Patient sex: M
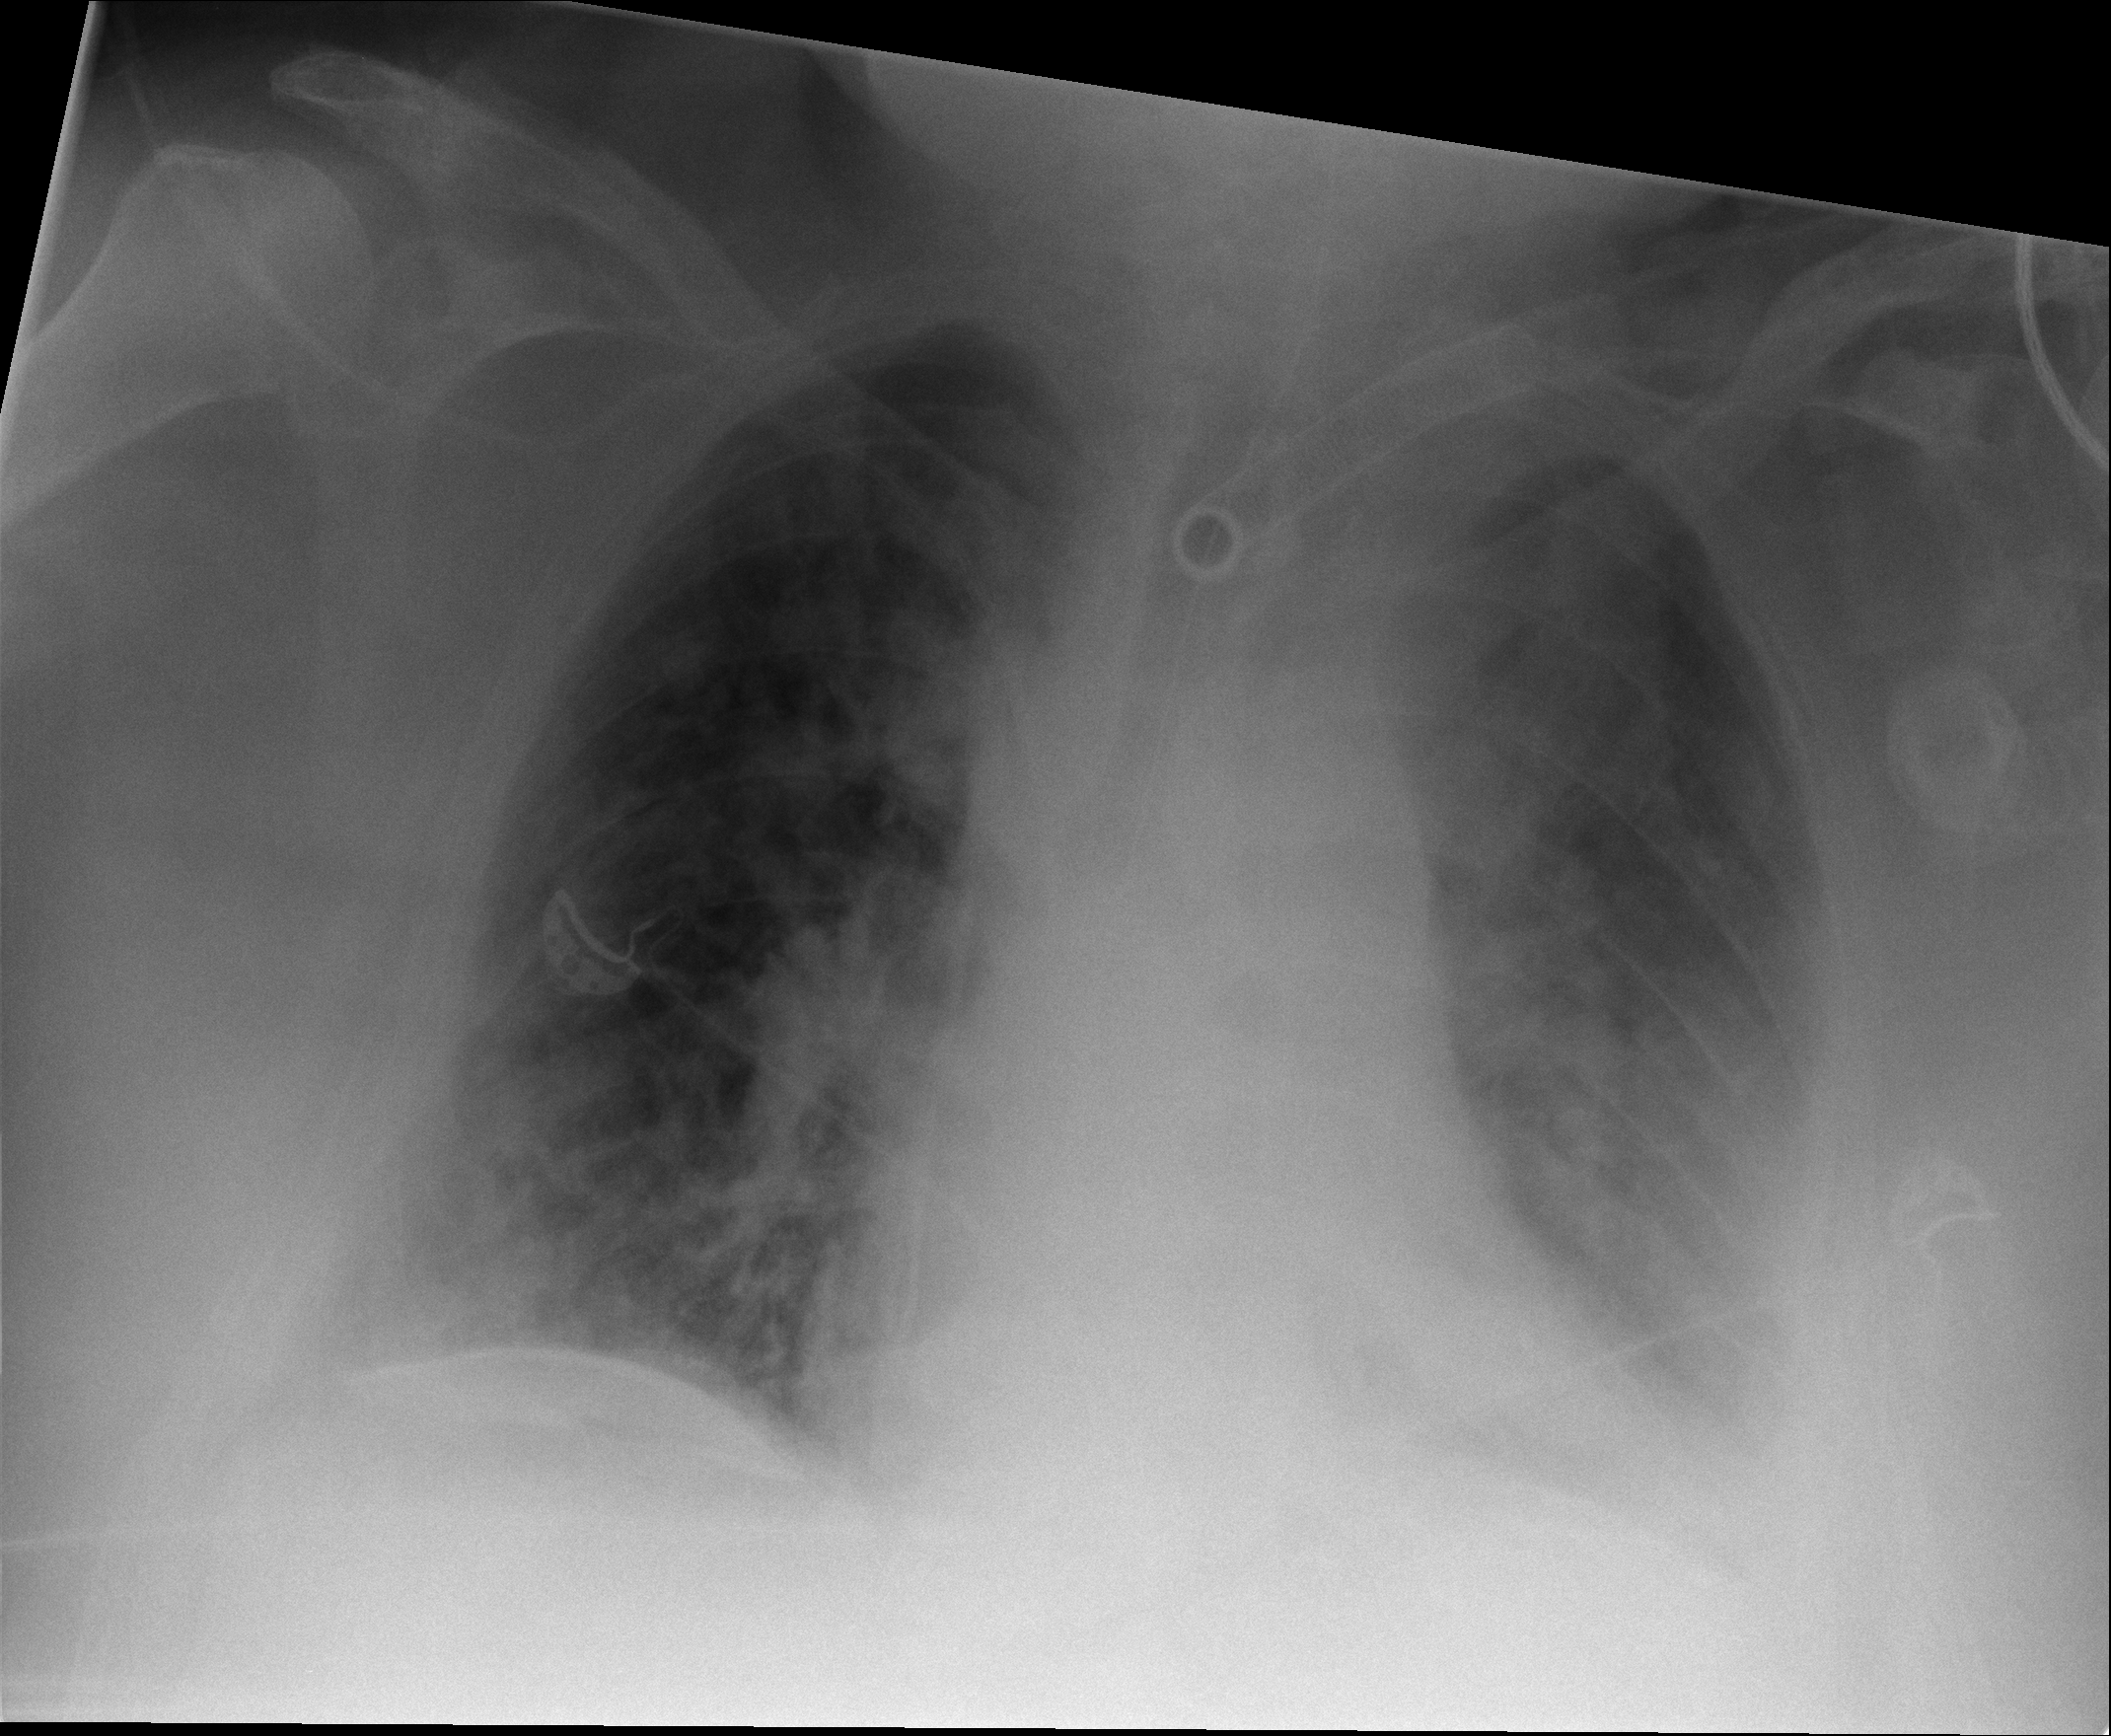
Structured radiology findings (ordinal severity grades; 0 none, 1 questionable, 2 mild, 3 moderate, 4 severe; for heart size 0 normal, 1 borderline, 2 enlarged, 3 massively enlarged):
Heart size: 0
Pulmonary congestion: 0
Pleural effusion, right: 2
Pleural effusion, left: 3
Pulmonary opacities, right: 2
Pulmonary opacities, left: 2
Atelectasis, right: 2
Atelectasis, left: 2